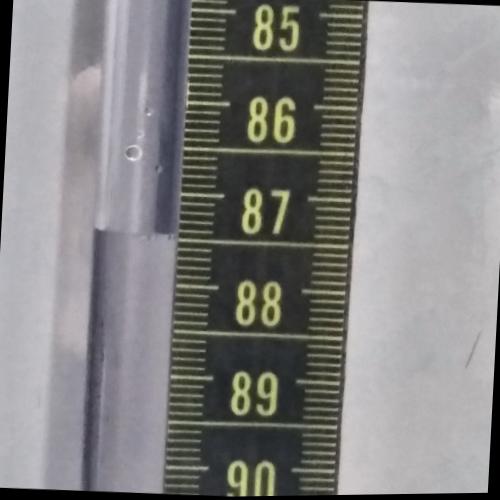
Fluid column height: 87.5 cm